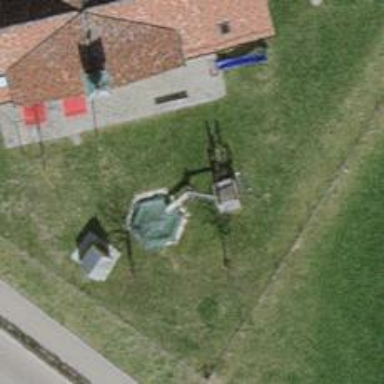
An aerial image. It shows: Playground area for leisure activities on the land.